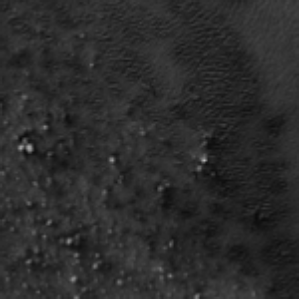
Label: frost